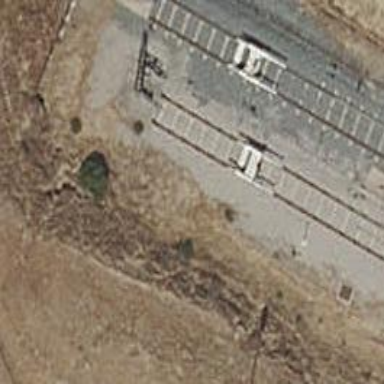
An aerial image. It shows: Railway buffer stop.